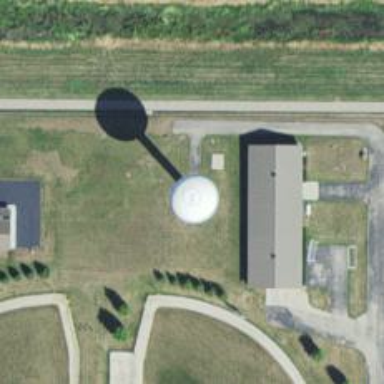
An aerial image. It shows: Water tower that is man-made.